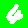
Digit: 4